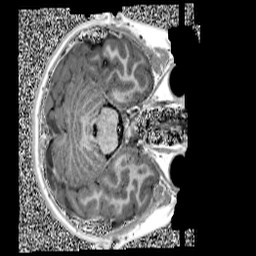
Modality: UNIT1
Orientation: axial
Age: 11
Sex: female
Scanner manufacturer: siemens
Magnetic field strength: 3 T
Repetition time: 4 s
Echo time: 0.00299 s